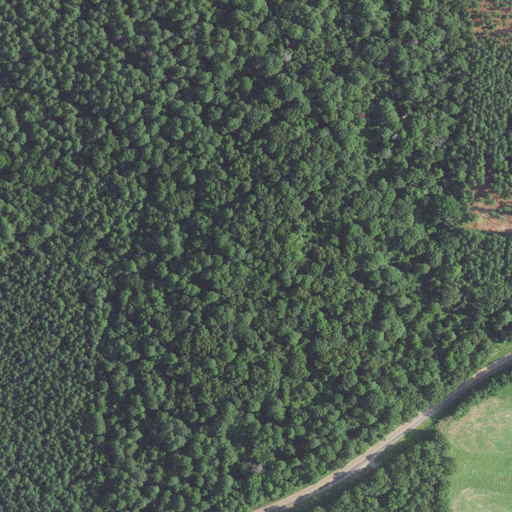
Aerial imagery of mountain in Arkansas named Rocky Mound Hill containing evergreen forest, deciduous forest, mixed forest, open development, pasture, low intensity development, and grassland